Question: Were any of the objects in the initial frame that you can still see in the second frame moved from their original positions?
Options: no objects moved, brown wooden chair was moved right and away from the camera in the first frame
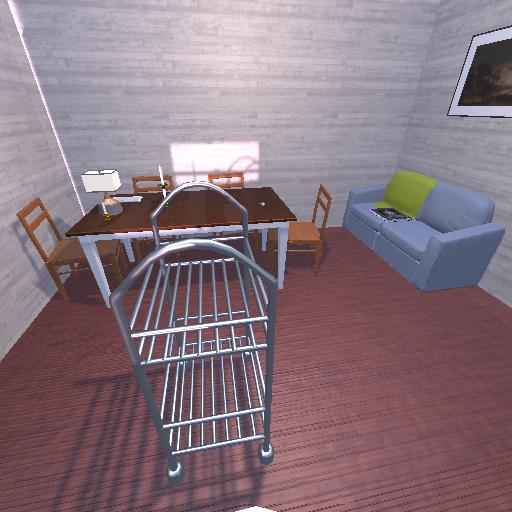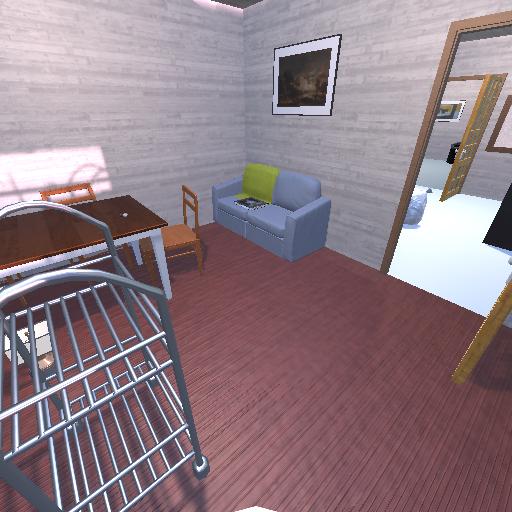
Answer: no objects moved